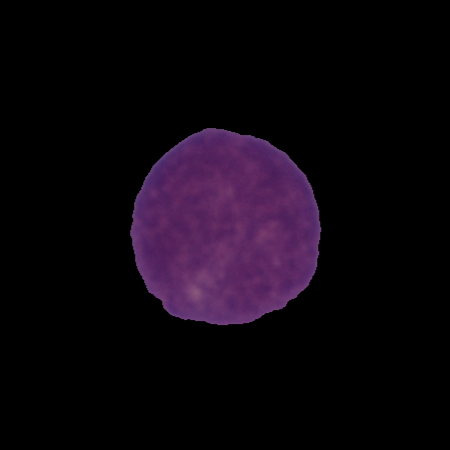
Label: cancer